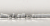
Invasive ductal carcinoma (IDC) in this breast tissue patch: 0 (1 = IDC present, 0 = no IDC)